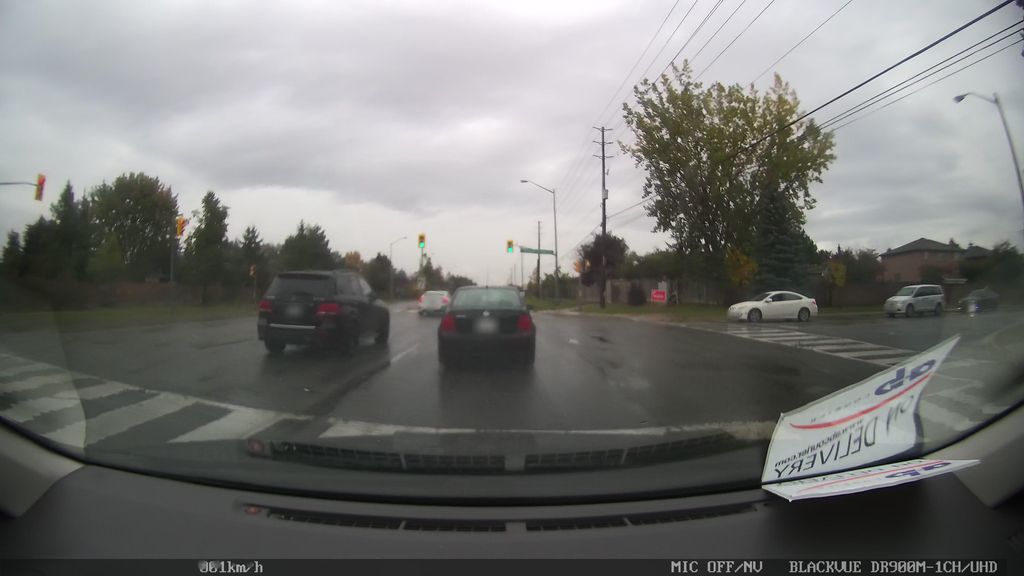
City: toronto